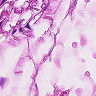
Metastatic tissue present: no